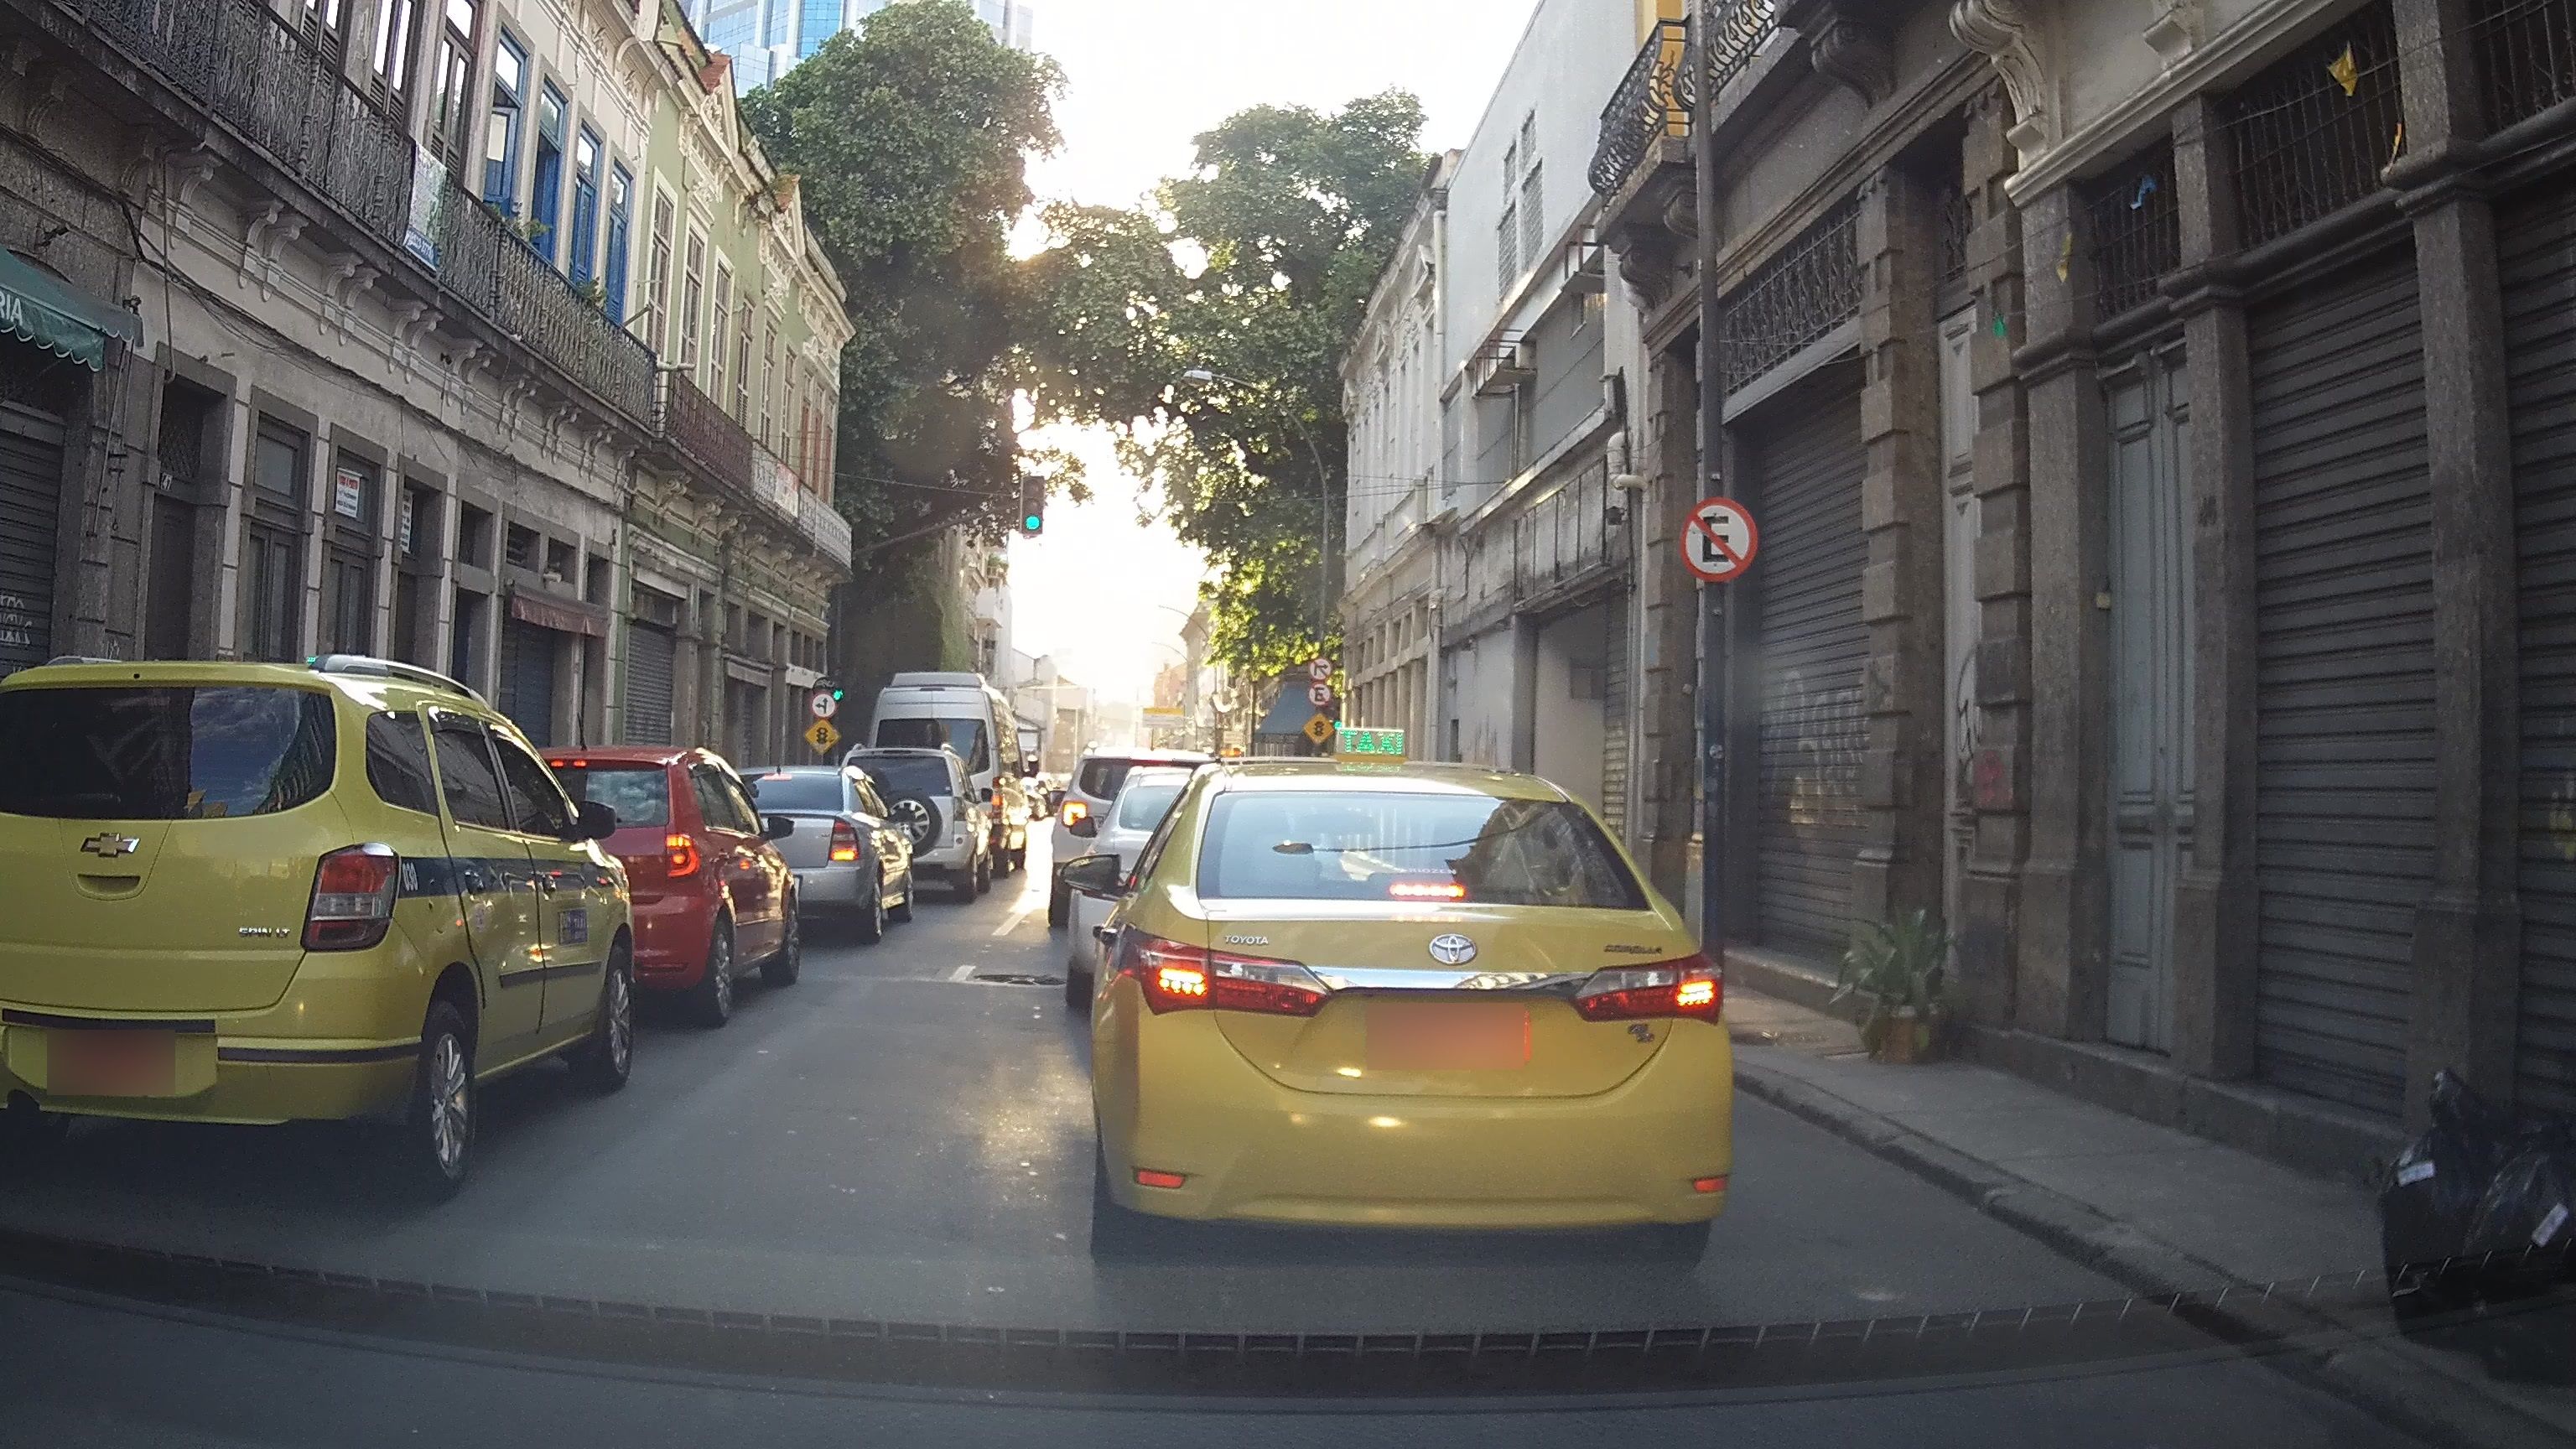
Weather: clear
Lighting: day
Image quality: good
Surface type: driving surface
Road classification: tertiary
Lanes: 2
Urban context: urban centre
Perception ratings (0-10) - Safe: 1.88, Lively: 9.75, Beautiful: 6.98, Boring: 0.23, Depressing: 2.47, Wealthy: 7.29